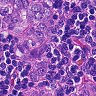
Metastatic tissue present: yes